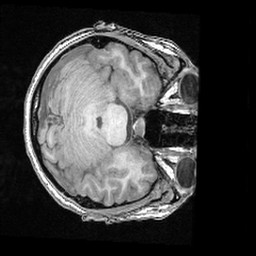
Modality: T1w
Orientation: axial
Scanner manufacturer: ge
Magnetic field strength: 3 T
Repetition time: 0.008572 s
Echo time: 0.003384 s